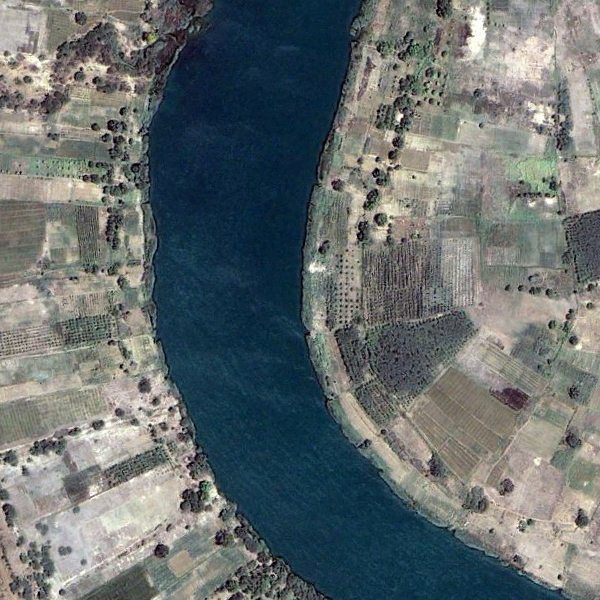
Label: River